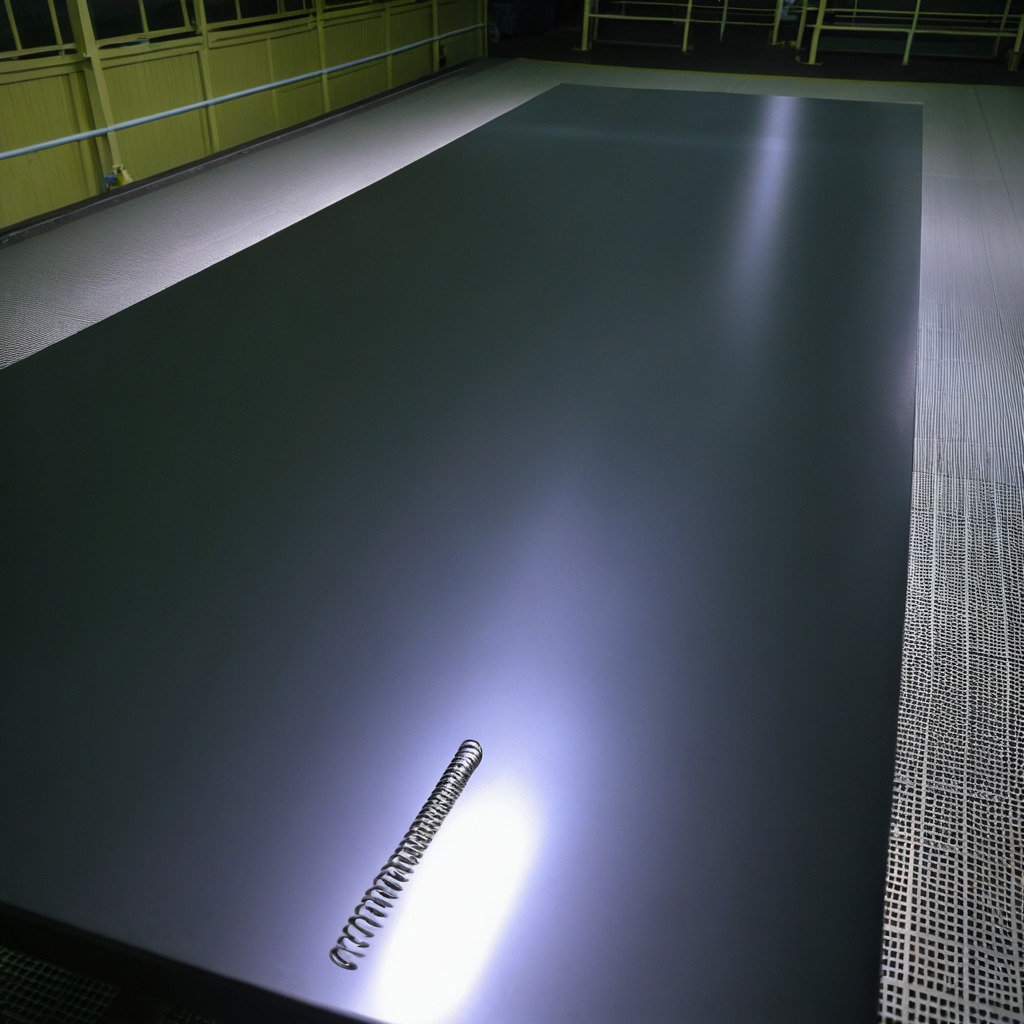
A coiled metal spring is lying on a clean empty table in a railway signal maintenance room.